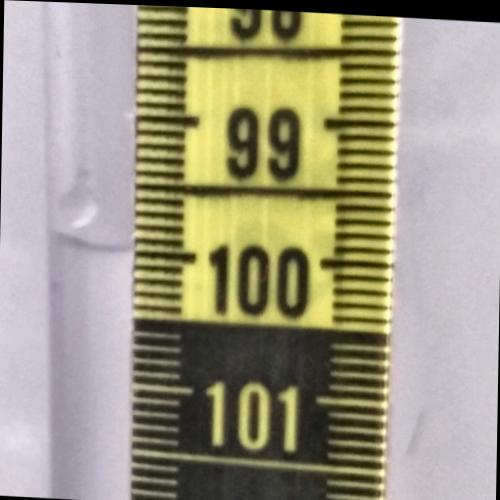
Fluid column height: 100.0 cm